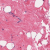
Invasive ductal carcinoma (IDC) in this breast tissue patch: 0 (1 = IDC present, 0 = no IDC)